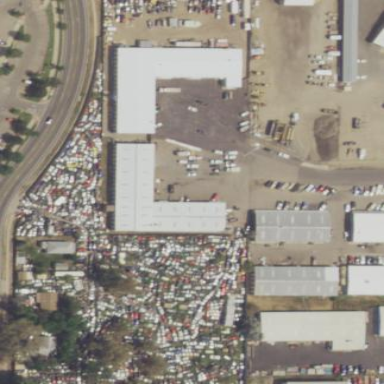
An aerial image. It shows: Scrap yard situated in industrial area.